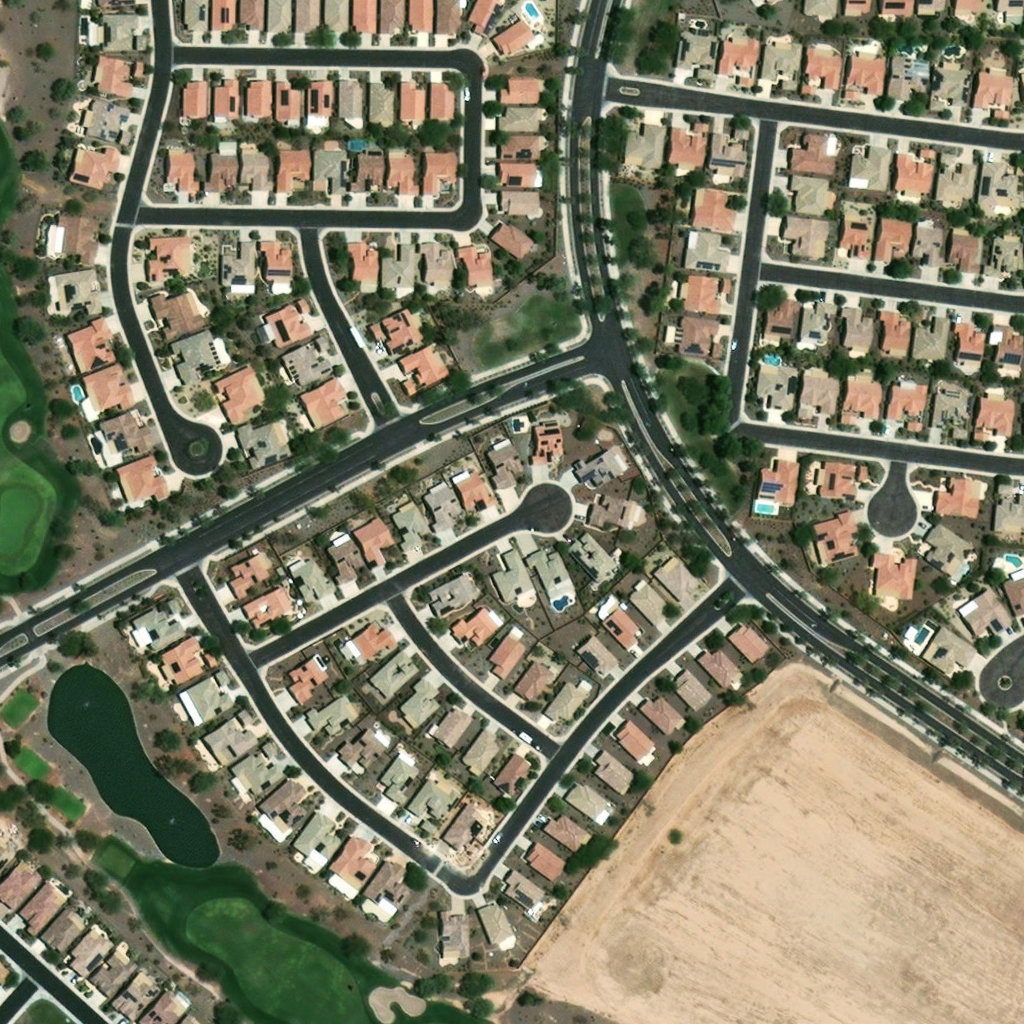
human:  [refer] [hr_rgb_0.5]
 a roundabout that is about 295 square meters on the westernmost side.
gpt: <box>[[16, 41, 21, 46, 0]]</box>